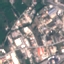
Label: Industrial